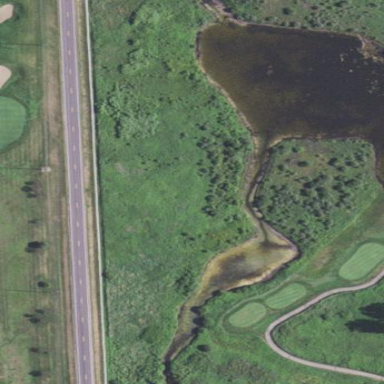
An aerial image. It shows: Water hazard in golf course. The hazard is natural water feature.